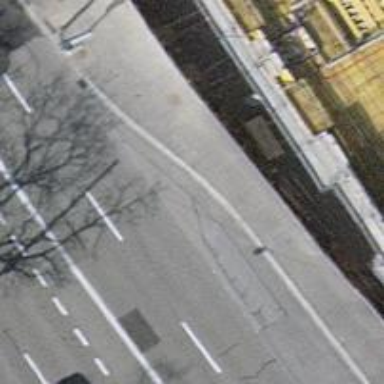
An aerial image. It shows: Asphalt sidewalk.